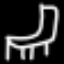
Label: chair